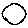
Label: circle